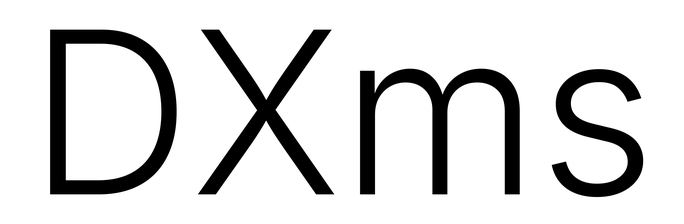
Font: Inter_Light